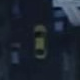
Vehicle type: Taxi